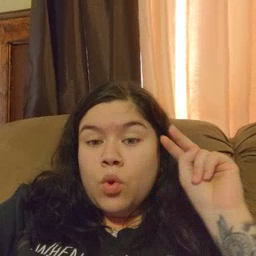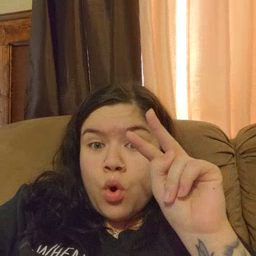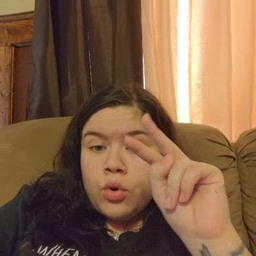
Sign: look